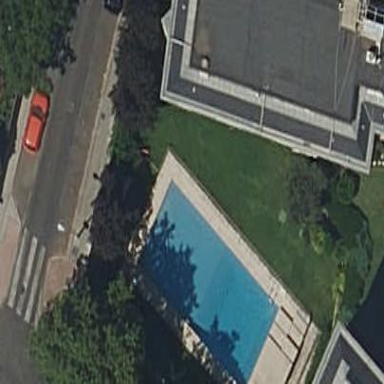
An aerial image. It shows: Swimming pool located in leisure land.